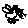
Label: bird